Question: ---
I have an integer column in MySQL table which is table empty right now. I want to check that integer column value as follow but doesn't return anything.
'''
SELECT IF(PROMO_NO = '', DATE_FORMAT(CURDATE(), '%y%u'), PROMO_NO) AS PROMO
FROM PROMO_TYPE_P
// or
SELECT IF(PROMO_NO = 0, DATE_FORMAT(CURDATE(), '%y%u'), PROMO_NO) AS PROMO
FROM PROMO_TYPE_P
// pehh, I tried this as well which is count value 0 but no success
SELECT IF((SELECT COUNT(*) FROM PROMO_TYPE_P) = 0, DATE_FORMAT(CURDATE(), '%y%u'), PROMO_NO)
AS PROMO FROM PROMO_TYPE_P
'''
I don't understand the problem. Does anybody have any idea?
'''
CREATE TABLE 'PROMO_TYPE_P' (
'PROMO_ID' int(6) UNSIGNED NOT NULL AUTO_INCREMENT,
'PROMO_TYPE_CODE' varchar(3) COLLATE utf8_unicode_ci NOT NULL,
'PROMO_NO' int(6) UNSIGNED NOT NULL,
'PROMO_DESC' varchar(20) COLLATE utf8_unicode_ci NOT NULL,
'PROMO_TRIGGER' tinyint(1) NOT NULL,
'PROMO_TYPE' int(1) UNSIGNED NOT NULL,
'PROMO_DISCOUNT' int(8) UNSIGNED NOT NULL,
'PROMO_WORK' int(2) UNSIGNED NOT NULL,
'PROMO_START_DATE' date NOT NULL DEFAULT '0000-00-00',
'PROMO_END_DATE' date NOT NULL DEFAULT '0000-00-00',
'PROMO_START_TIME' time NOT NULL DEFAULT '00:00:00',
'PROMO_END_TIME' time NOT NULL DEFAULT '00:00:00',
'PROMO_WORK_DAYS' int(7) UNSIGNED NOT NULL,
'PROMO_BUNDLE' int(1) UNSIGNED NOT NULL,
PRIMARY KEY ('PROMO_ID'),
UNIQUE KEY 'IDX_PROMO_NO' ('PROMO_NO')
) ENGINE=InnoDB DEFAULT CHARSET=utf8 COLLATE=utf8_unicode_ci;
'''
PS: The queries that I tried must worked but nothing happened. As you can see 'unique' index available in the column so I am not sure the problem related with this. I am using Toad for MySQL free edition.

'''
SELECT IF(COUNT(*) = 0, DATE_FORMAT(CURDATE(), '%y%u'), 'DENEME') AS PROMO FROM PROMO_TYPE_P
'''
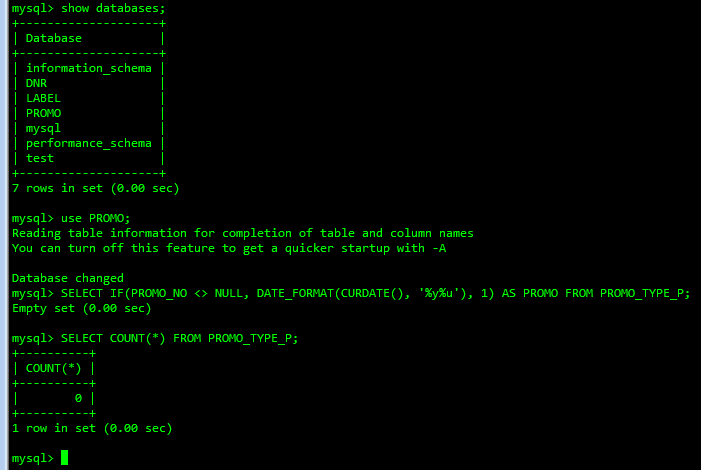
Answer: 'PROMO_NO' is defined as a not-null unsigned integer:
'''
PROMO_NO int(6) UNSIGNED NOT NULL,
'''
In addition, it is declared as 'unique', so any value would occur on at most one row.
The query in question is:
'''
SELECT IF(PROMO_NO = '', DATE_FORMAT(CURDATE(), '%y%u'), PROMO_NO) AS PROMO
FROM PROMO_TYPE_P;
'''
It is doing no filtering. So, if it is returning no rows, then it is querying an empty table. Are you sure you are connected to the correct database? Try running:
'''
SELECT *
FROM PROMO_TYPE_P;
'''
I should add that the 'if' statement is mixing strings and integers. I don't think this would result in no rows being returned, unless an error occurs (and you don't mention such an error).
EDIT:
If you want to return the current date if the table is empty and the promo otherwise, then use 'union all':
'''
select max(DATE_FORMAT(CURDATE(), '%y%u'))
from dual
where not exists (select 1 from promo_type_p)
union all
select promo_no
from promot_type_p;
'''